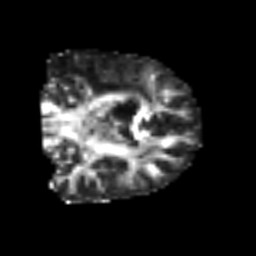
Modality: FA
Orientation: coronal
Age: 43
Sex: male
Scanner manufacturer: siemens
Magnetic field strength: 3 T
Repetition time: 6.1 s
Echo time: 0.101 s